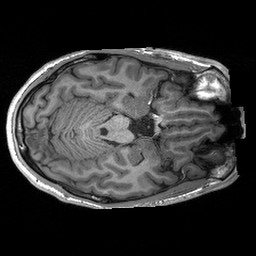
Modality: T1w
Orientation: axial
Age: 26
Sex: male
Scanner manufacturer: siemens
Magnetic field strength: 3 T
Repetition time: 2.3 s
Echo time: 0.00233 s